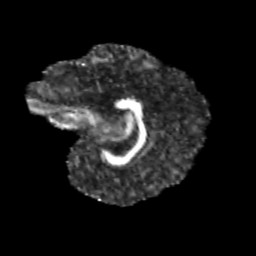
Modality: FA
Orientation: sagittal
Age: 12
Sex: female
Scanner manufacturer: siemens
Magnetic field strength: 3 T
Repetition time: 3.8 s
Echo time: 0.07 s